The plot shows how the frequency content of a rotor-rig vibration signal evolves over time (STFT spectrogram). Diagnose the rotating machine from this image, choosing from: normal, misalignment, unbalance, looseness.
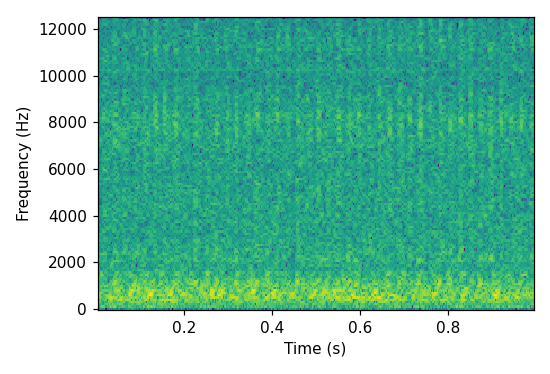
Answer: misalignment